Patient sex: M
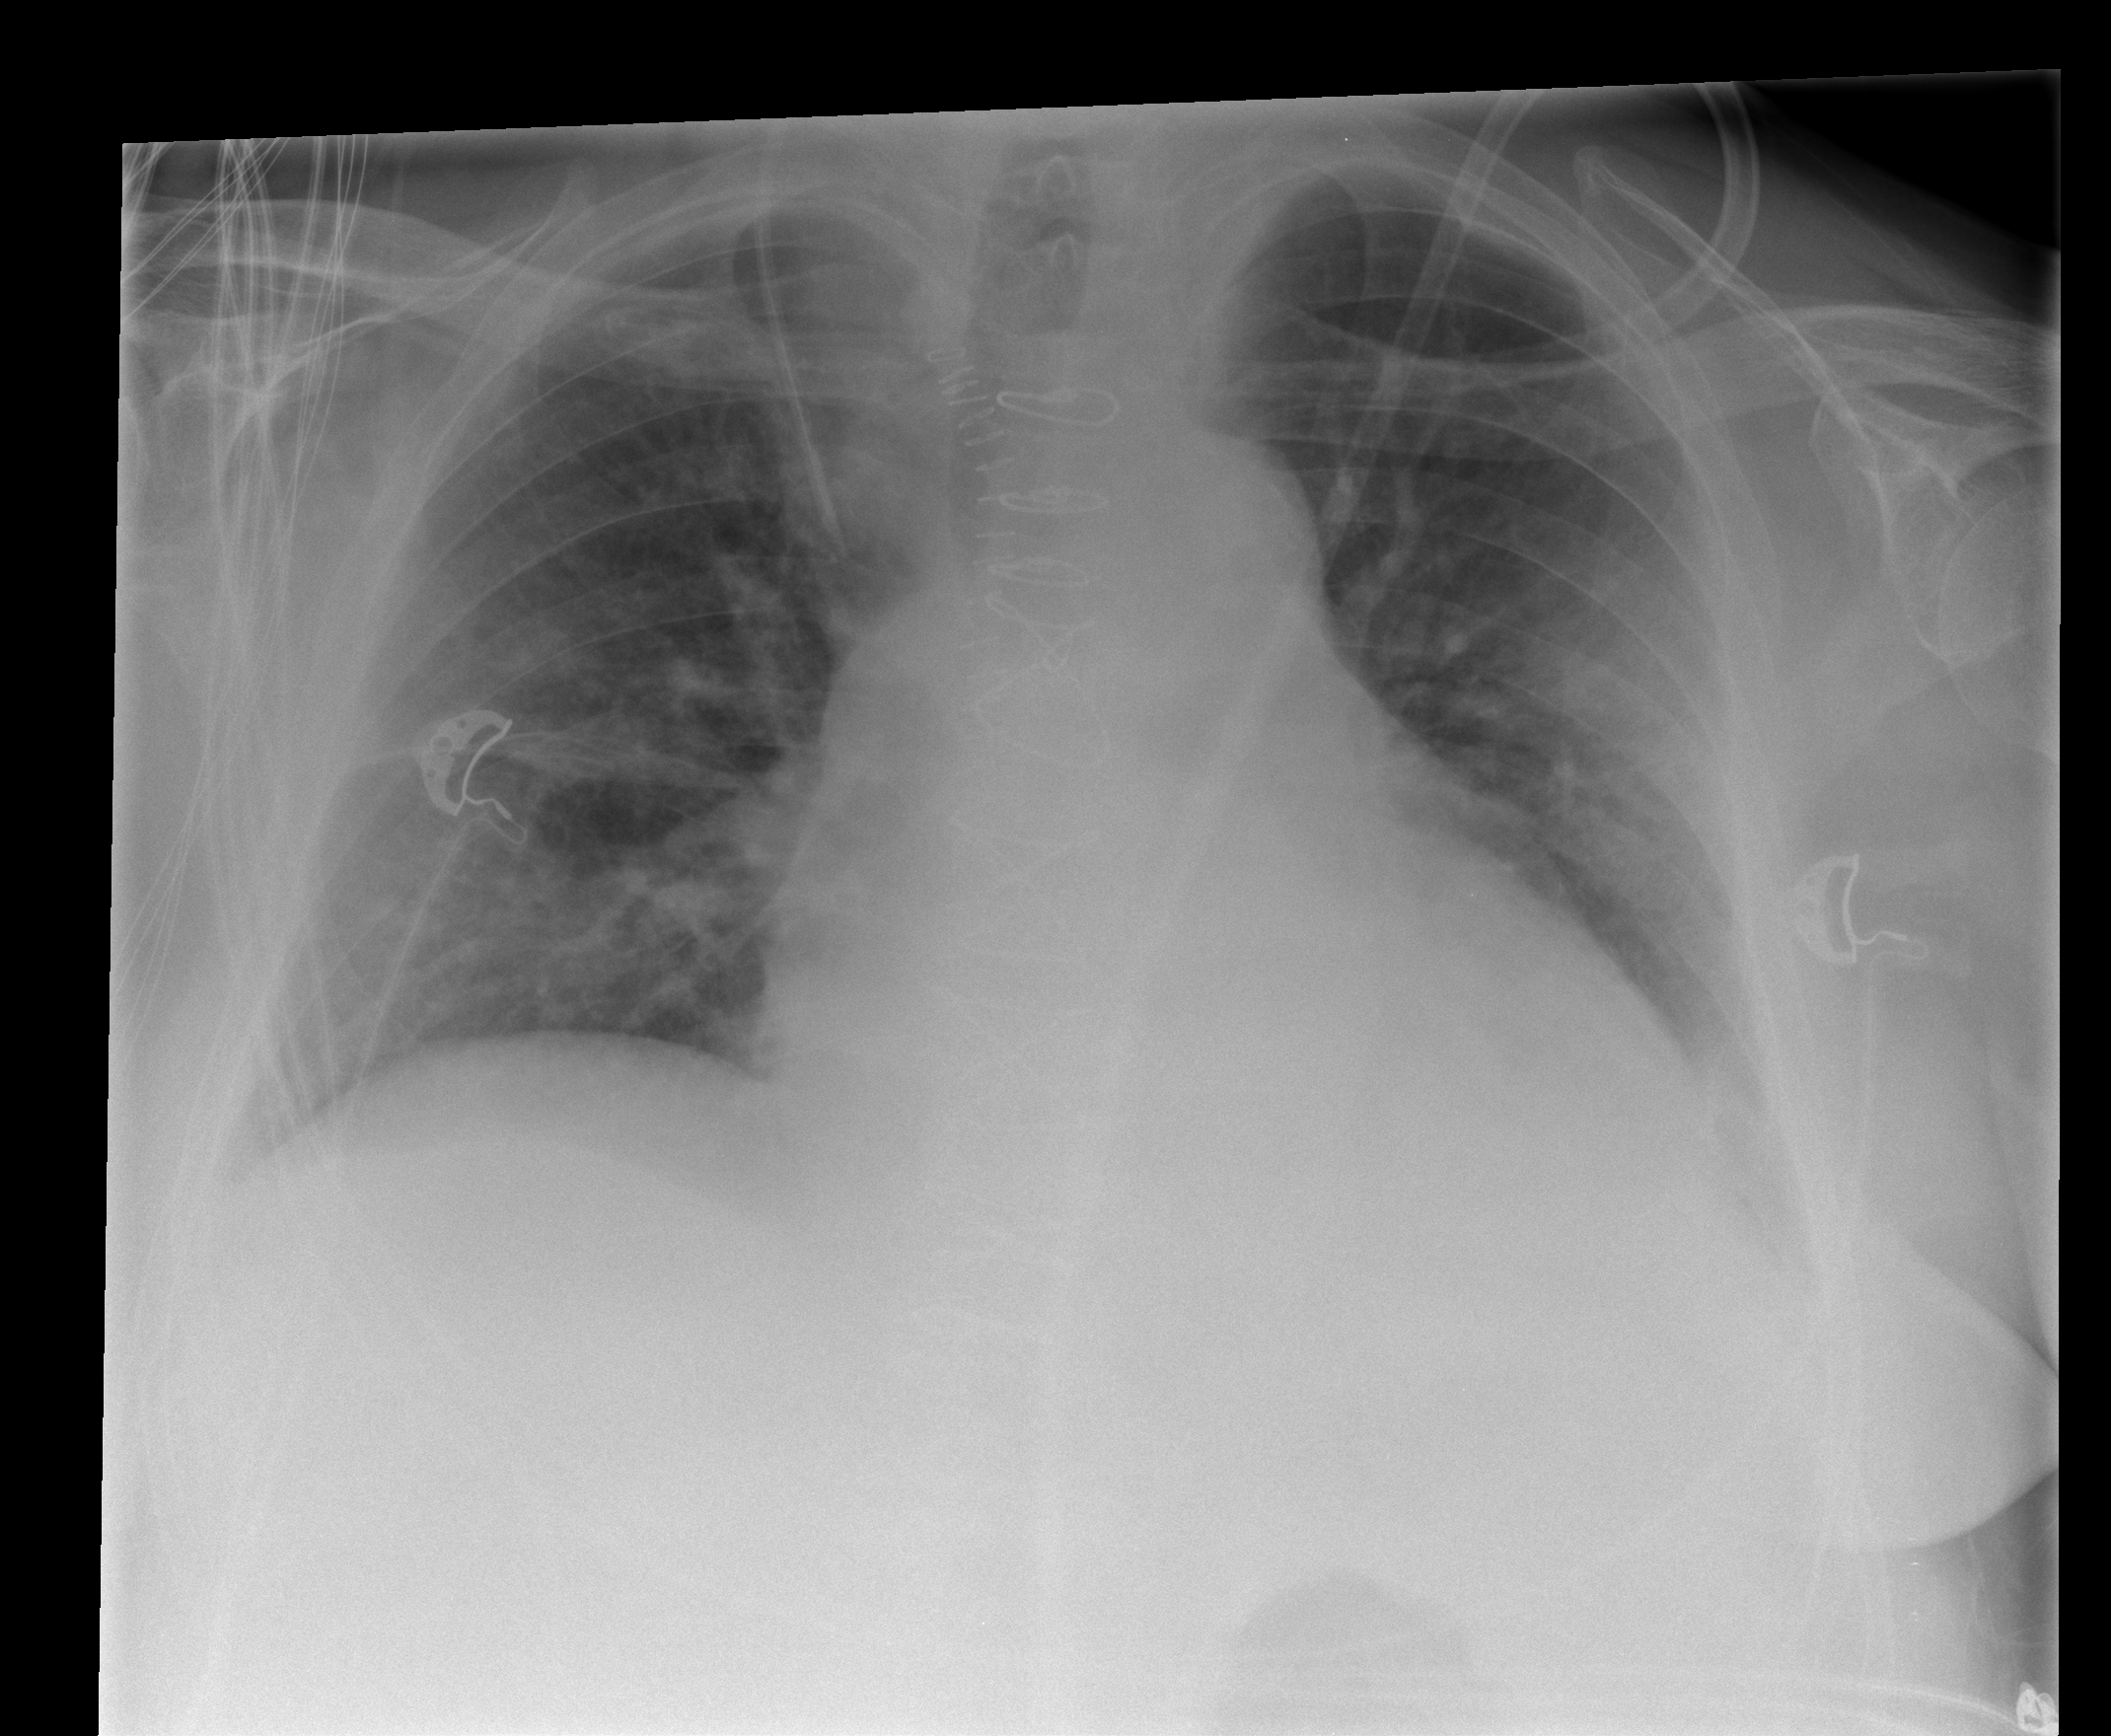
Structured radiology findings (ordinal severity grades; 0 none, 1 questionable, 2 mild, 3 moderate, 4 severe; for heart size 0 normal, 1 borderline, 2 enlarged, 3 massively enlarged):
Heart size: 2
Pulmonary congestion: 2
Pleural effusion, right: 1
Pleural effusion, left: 2
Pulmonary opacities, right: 2
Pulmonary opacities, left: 2
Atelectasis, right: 2
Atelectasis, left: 2